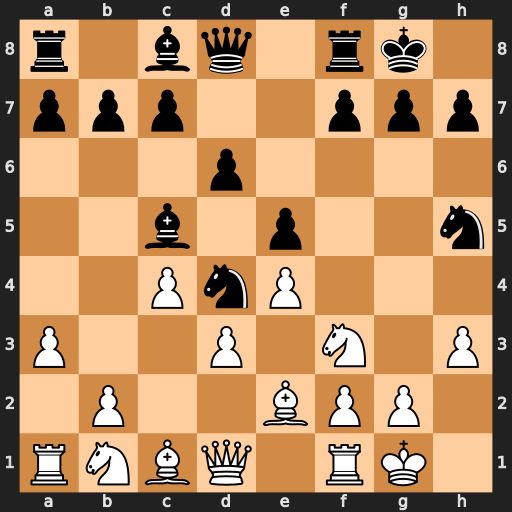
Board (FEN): r1bq1rk1/ppp2ppp/3p4/2b1p2n/2PnP3/P2P1N1P/1P2BPP1/RNBQ1RK1
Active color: w
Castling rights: -
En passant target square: -
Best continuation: Nxd4 Bxd4 Bxh5